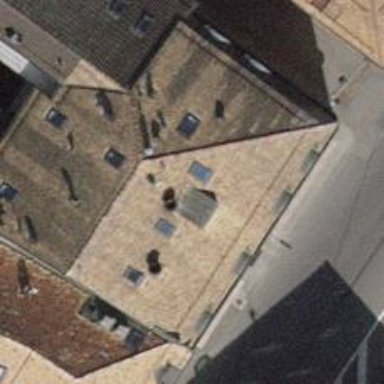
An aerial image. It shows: Restaurant.